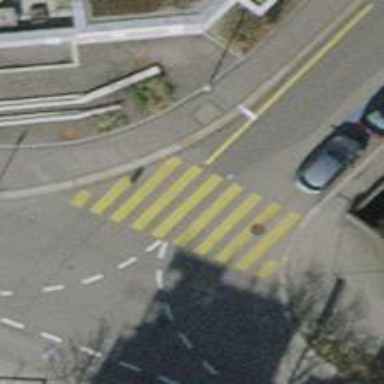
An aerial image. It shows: Marked crossing on footway. The crossing has visible markings.